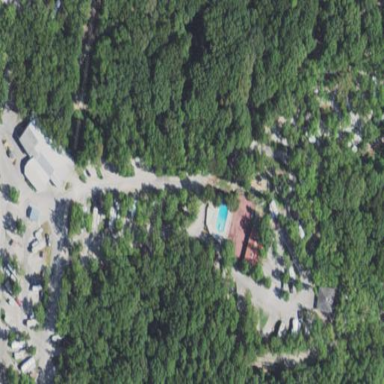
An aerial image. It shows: Campsite designated for tourism.